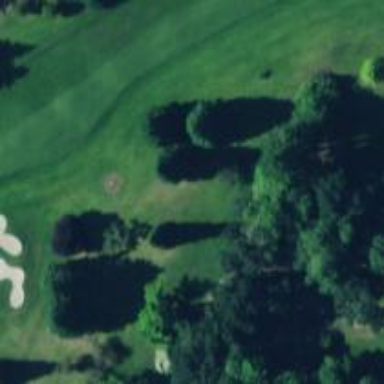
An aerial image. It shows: Golf fairway surrounded by grass.